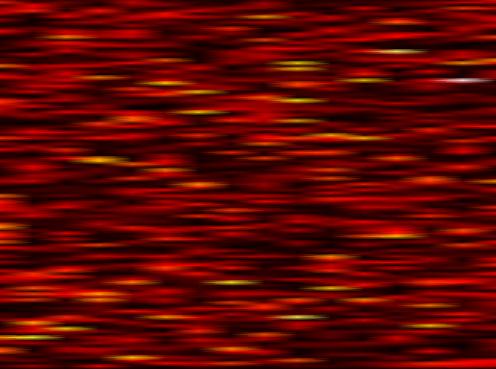
Label: WOLA